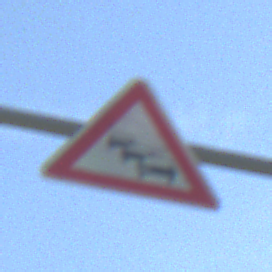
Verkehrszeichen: Stau
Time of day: MorningAfternoon
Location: Outdoor (Nature)
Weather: PartlyCloudy
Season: NotSpecified
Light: Natural